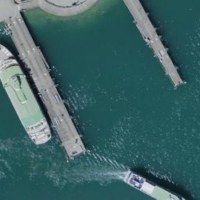
EUNIS habitat code: 14
Species observed at this site:
Certhia brachydactyla
Tachybaptus ruficollis
Corvus corone
Podiceps cristatus
Fulica atra
Alcedo atthis
Larus cachinnans
Chroicocephalus ridibundus
Larus michahellis
Cygnus olor
Gallinula chloropus
Pica pica
Columba livia
Falco tinnunculus
Motacilla cinerea
Cyanistes caeruleus
Anas platyrhynchos
Chloris chloris
Aythya ferina
Larus canus
Streptopelia decaocto
Aythya fuligula
Passer domesticus
Coloeus monedula
Carduelis carduelis
Turdus merula
Columba palumbus
Phalacrocorax carbo
Tachymarptis melba
Parus major
Hirundo rustica
Mergus merganser
Milvus milvus
Sterna hirundo
Milvus migrans
Larus argentatus
Gasterosteus aculeatus
Ichthyaetus melanocephalus